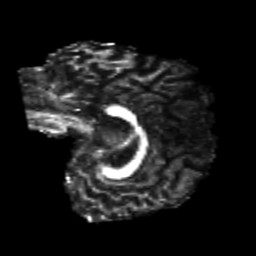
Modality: FA
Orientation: sagittal
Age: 22
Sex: male
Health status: healthy
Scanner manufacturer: philips
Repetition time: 7.386 s
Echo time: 0.08599 s